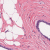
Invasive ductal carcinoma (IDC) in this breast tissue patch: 0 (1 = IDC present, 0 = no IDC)